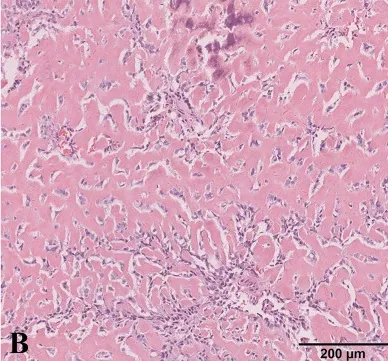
Histological images. (B) Cells were arranged in nests or clusters (hematoxylin and eosin staining; original magnification: x 10).
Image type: pathology (h&e)